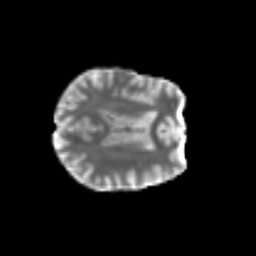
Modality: T2w
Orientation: axial
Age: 40
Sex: female
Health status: ill
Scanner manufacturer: siemens
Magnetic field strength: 3 T
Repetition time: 8.7 s
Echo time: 0.11 s